Aerial crown-view tile of a tropical tree (Barro Colorado Island, Panama), acquired 20250414:
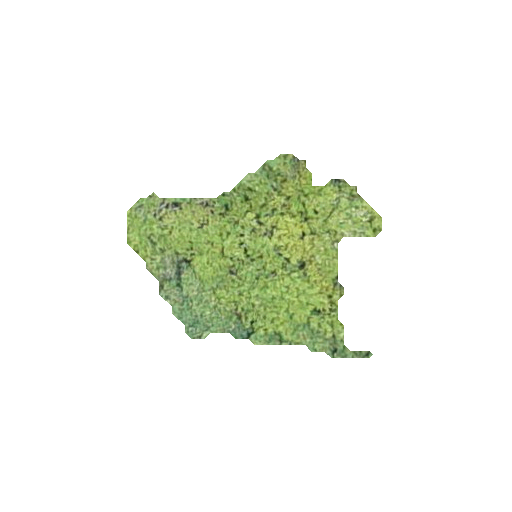
Species: Apeiba tibourbou
GBIF accepted scientific name: Apeiba tibourbou
Crown area: 46.939 m²